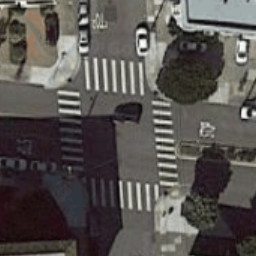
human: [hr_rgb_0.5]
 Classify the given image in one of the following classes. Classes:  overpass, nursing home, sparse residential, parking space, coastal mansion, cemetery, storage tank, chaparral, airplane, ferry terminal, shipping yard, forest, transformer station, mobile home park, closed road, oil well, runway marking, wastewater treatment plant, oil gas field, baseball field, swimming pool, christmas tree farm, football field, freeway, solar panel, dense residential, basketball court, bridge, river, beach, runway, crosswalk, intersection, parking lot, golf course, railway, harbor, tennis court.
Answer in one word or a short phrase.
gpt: crosswalk